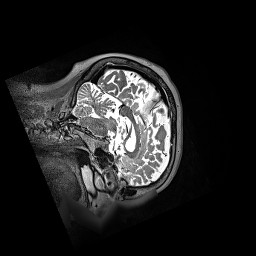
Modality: T2w
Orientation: sagittal
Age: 79
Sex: female